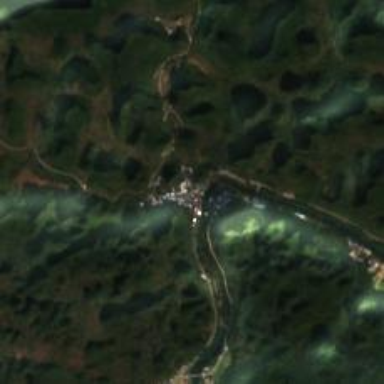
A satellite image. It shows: Ethnic township within town.